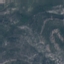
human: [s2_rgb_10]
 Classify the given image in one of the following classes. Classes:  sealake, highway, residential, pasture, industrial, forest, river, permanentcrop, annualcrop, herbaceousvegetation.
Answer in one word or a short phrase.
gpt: HerbaceousVegetation